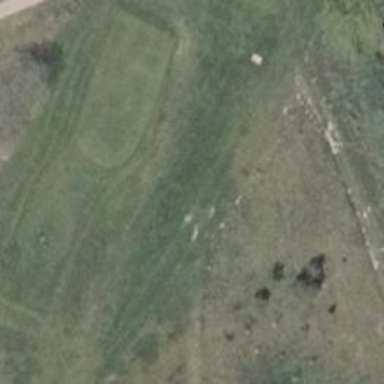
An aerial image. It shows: Golf tee.